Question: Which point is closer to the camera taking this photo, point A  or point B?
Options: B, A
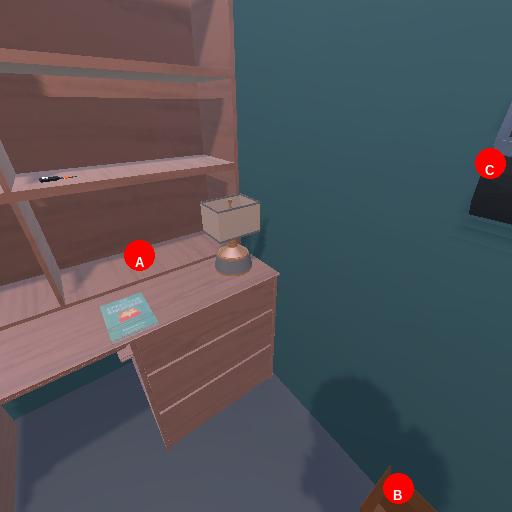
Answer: B